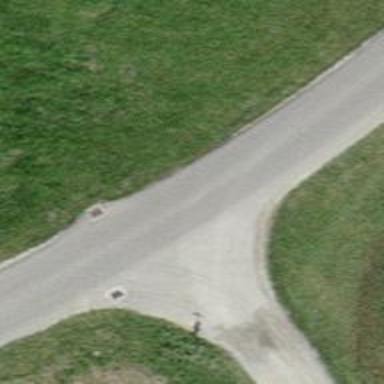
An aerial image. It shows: Paved track with grade 1 surface.